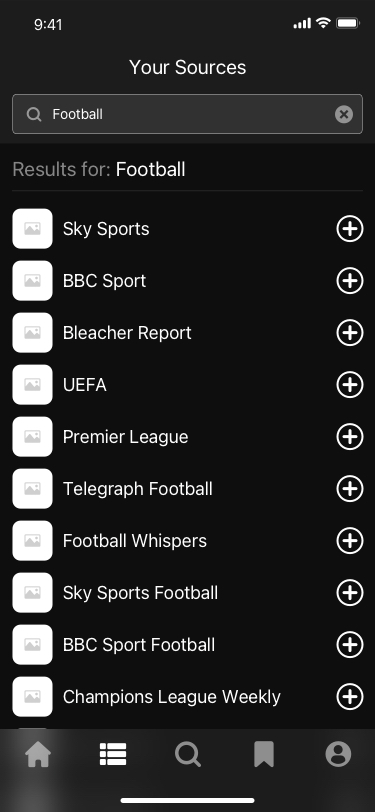
Text in this UI design:
Results for: Football
Your Sources